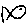
Label: fish